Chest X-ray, AP view. Patient: 32 years old, sex M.
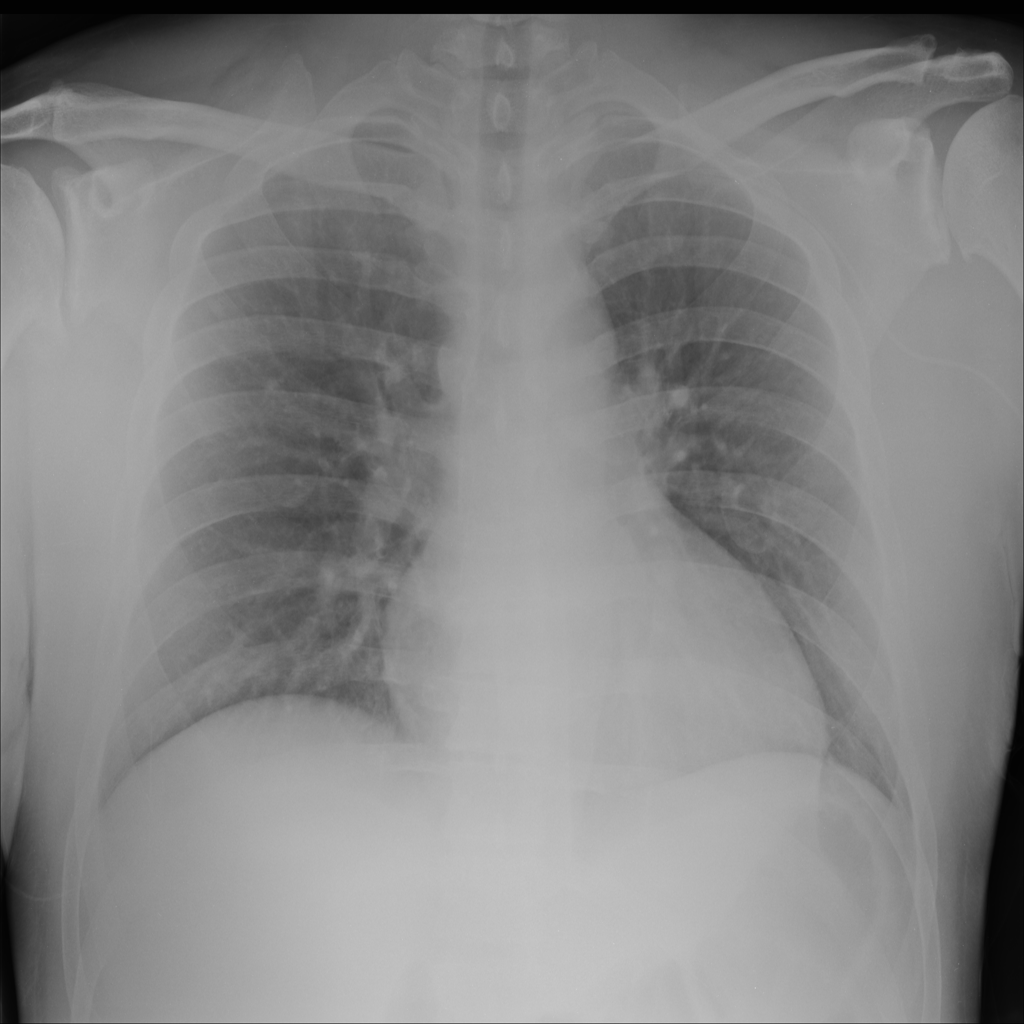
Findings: No Finding